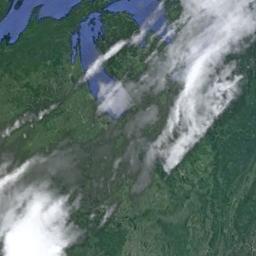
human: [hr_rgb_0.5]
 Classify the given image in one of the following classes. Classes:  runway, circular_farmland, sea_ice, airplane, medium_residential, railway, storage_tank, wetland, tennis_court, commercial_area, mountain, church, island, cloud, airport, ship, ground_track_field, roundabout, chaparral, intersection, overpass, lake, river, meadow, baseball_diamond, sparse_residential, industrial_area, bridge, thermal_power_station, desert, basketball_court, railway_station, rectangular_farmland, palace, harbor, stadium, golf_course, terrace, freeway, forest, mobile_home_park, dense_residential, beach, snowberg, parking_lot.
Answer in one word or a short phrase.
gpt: cloud